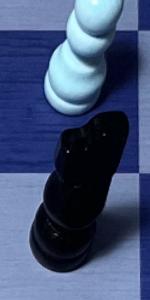
Label: Knight_Black